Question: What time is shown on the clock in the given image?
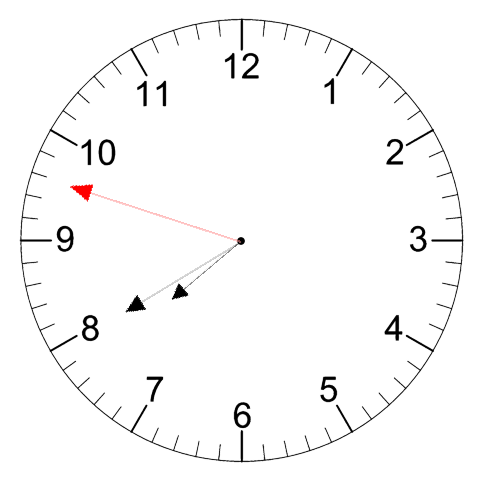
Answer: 07:39:48